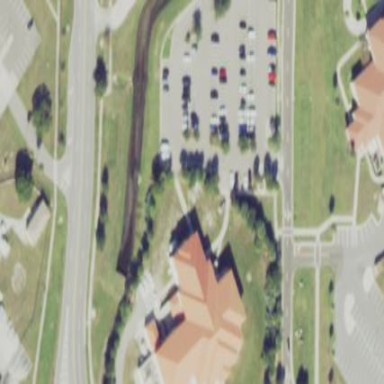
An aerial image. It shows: Police building.